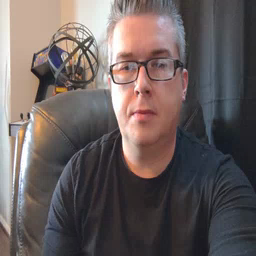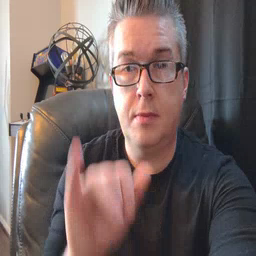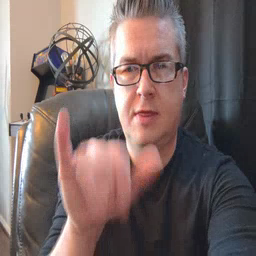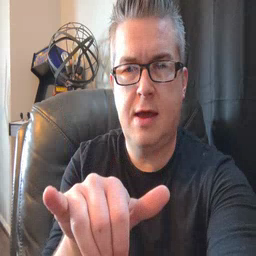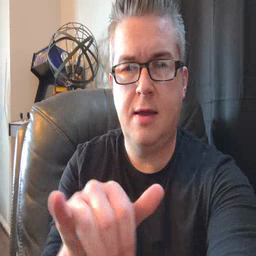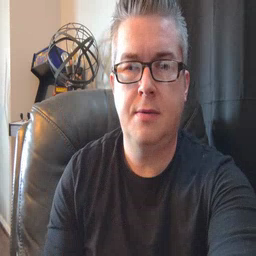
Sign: that